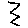
Label: zigzag